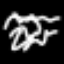
Label: squiggle